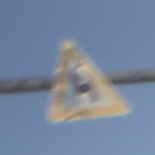
Verkehrszeichen: DoppelkurveZunaechstLinks
Umgebung: Outdoor, Nature
Tageszeit: Midday
Wetter: PartlyCloudy
Licht: Natural
Jahreszeit: NotSpecified
Kontrast: HighContrast